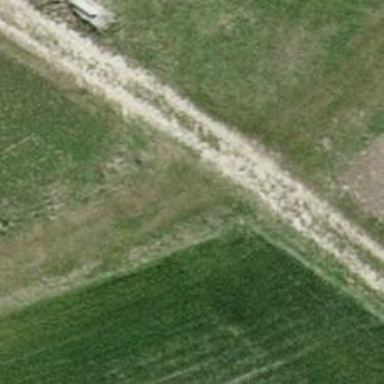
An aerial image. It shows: Compacted grade3 track.